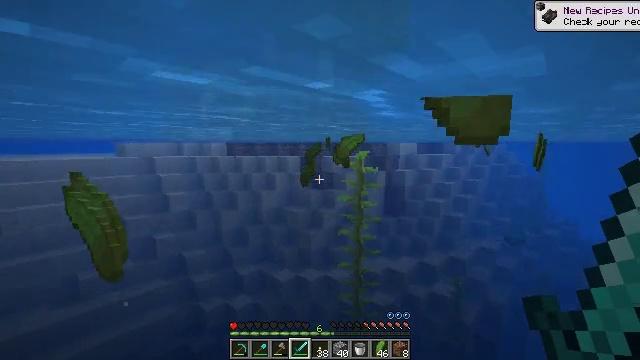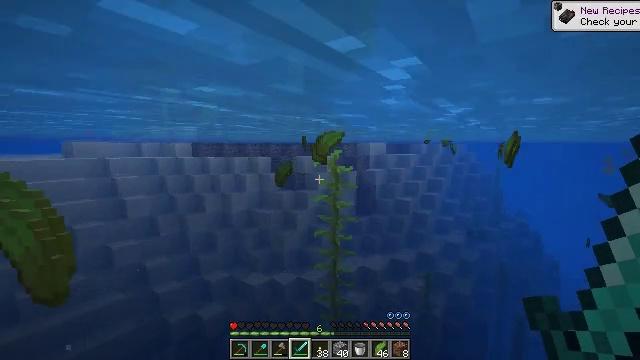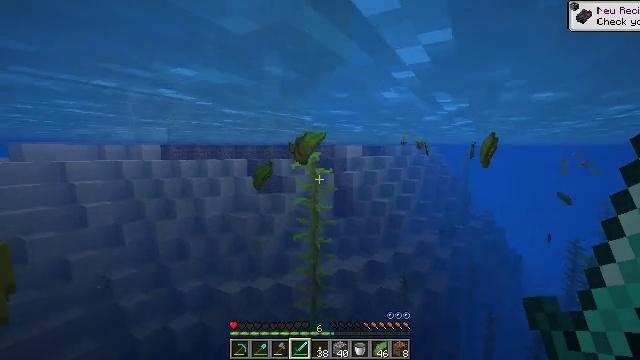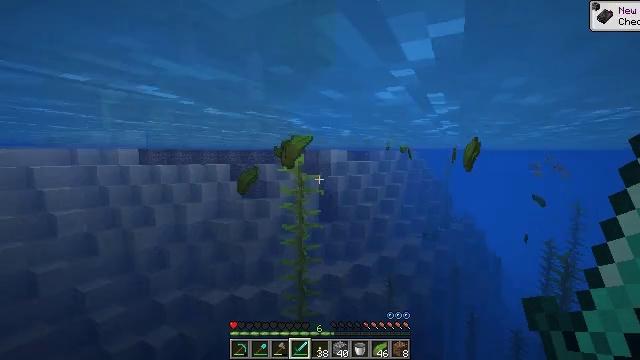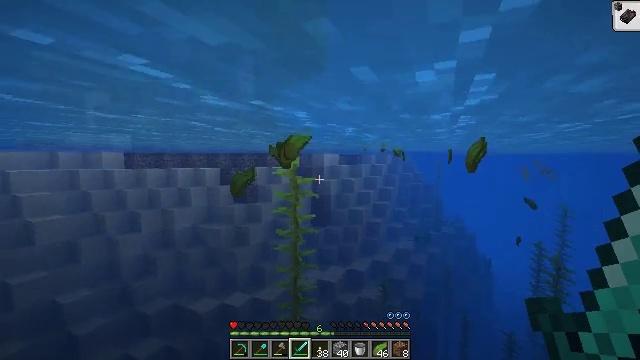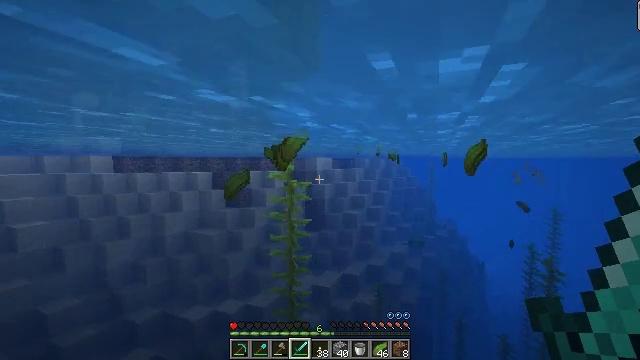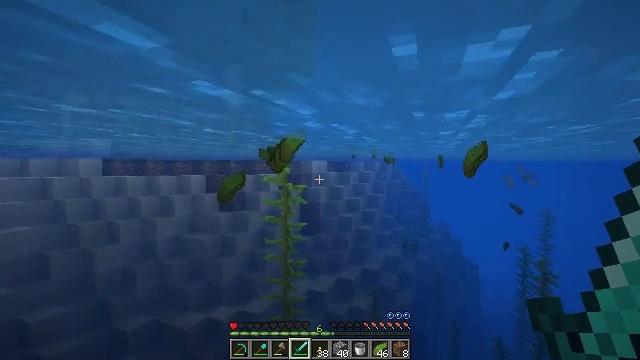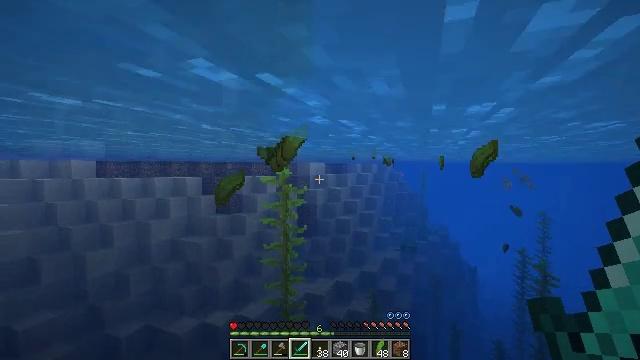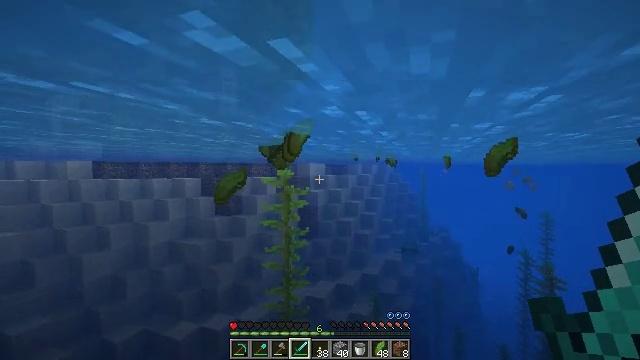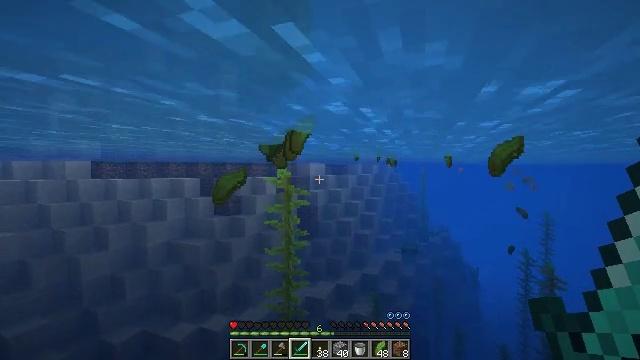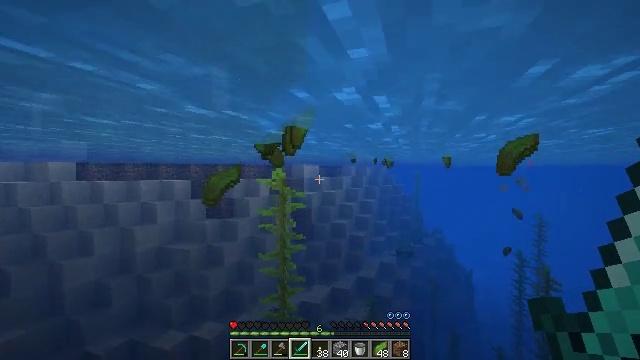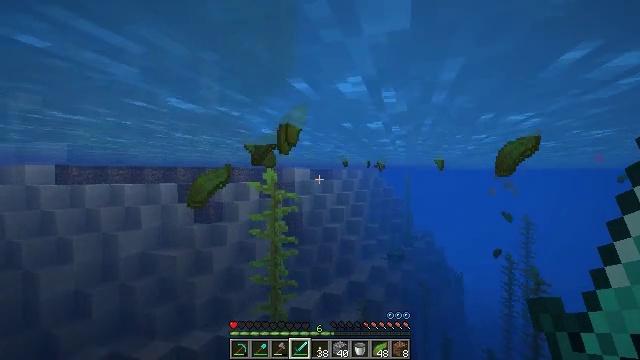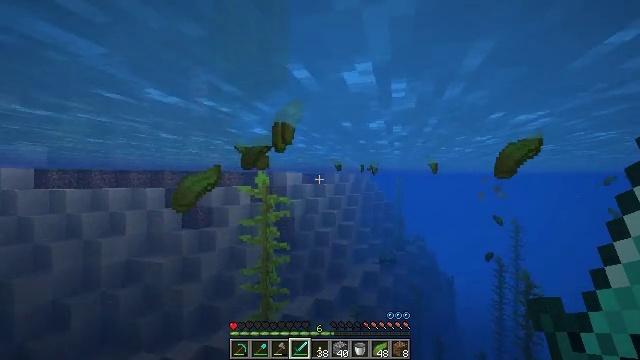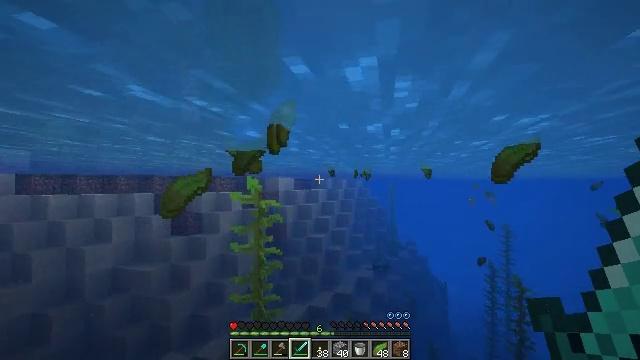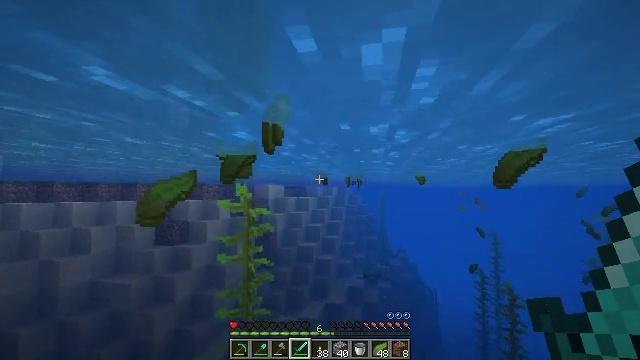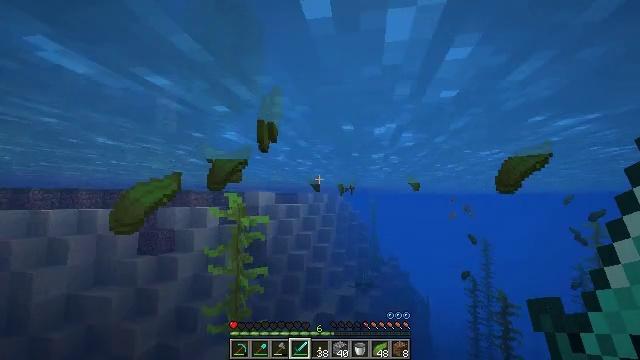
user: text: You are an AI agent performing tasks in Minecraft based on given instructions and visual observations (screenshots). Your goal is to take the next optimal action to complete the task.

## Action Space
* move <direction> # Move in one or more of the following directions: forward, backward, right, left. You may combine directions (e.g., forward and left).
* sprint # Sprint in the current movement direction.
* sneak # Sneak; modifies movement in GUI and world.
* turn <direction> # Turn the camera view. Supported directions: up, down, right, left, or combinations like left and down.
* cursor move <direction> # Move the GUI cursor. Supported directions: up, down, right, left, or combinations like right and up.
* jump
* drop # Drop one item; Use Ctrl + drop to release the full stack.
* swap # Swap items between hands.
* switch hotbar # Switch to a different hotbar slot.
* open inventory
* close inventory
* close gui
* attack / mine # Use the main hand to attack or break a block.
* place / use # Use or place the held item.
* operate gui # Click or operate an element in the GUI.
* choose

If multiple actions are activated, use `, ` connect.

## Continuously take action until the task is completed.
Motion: motion action
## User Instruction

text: Remove a lily of the valley from the inventory.
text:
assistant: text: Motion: move forward, sprint, turn right
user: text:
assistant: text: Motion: move forward, sprint, turn right
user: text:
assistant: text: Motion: move forward, sprint, turn right and up
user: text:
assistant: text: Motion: move forward, sprint, turn right
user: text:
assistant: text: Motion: move forward, sprint, turn right
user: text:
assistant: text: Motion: move forward, sprint, turn right
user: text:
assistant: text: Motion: move forward, sprint
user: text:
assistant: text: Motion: move forward, sprint
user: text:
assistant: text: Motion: move forward, sprint
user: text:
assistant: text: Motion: move forward, sprint, turn right
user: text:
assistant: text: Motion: move forward, sprint, turn right
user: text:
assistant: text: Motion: move forward, sprint, turn right
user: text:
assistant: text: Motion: move forward, sprint, turn right and up
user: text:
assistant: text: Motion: move forward, sprint, turn right and up
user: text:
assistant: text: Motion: move forward, sprint, turn right and up
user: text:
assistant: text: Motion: move forward, sprint, turn up
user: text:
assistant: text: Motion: move forward, sprint
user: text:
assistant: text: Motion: move forward, sprint
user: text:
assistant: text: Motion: move forward, sprint
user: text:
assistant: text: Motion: move forward, sprint, jump
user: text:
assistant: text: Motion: move forward and move left, sprint, jump
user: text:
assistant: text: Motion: move forward and move left, sprint, jump
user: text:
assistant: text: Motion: move forward and move left, sprint, jump
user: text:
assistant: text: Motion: move forward and move left, sprint, jump
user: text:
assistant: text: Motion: move forward and move left, sprint, turn down
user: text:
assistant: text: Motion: move forward and move left, sprint, turn right and down
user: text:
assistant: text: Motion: move forward and move left, sprint
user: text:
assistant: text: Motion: move forward and move left, sprint, turn right
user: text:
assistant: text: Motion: move forward and move left, sprint
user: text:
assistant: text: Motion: move forward and move left, sprint, turn right and down